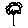
Label: flower